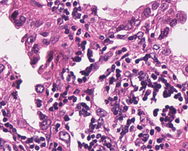
Tumor epithelial tissue: yes
Tumor-associated stroma tissue: yes
Normal tissue: no